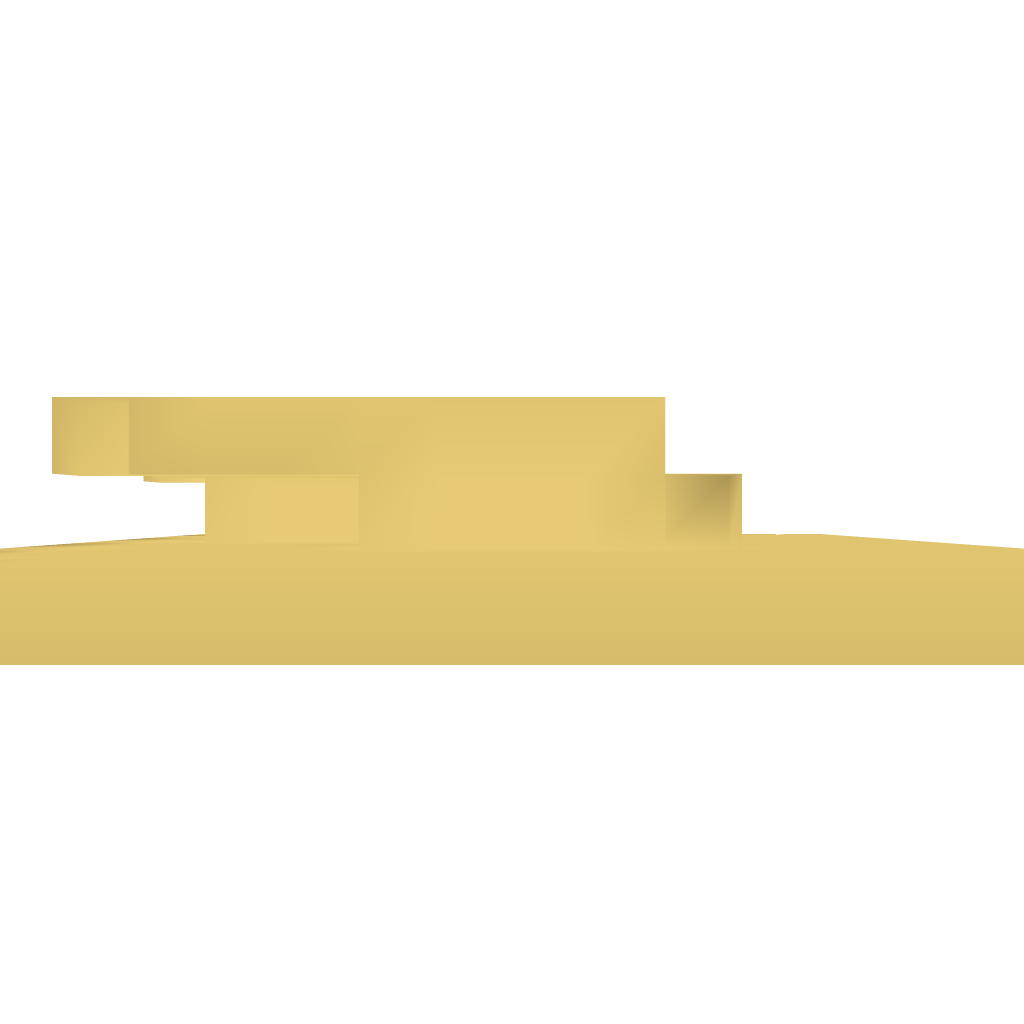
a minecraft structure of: Elemental Arrows bad low quality